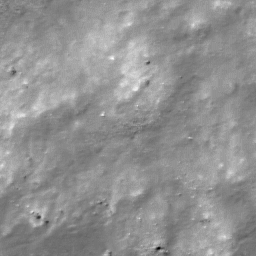
Host type: background_regolith
Lunar coordinates: latitude nan, longitude nan